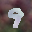
Label: 9